Question: I have installed Visual Studio 2010 Professional and .Net framework 4.0.
I want to use AjaxControlToolkit
Am I doing it right?
1. File -> New WebSite
2. Right Click on my Project in Solution Explorer -> Manage NuGet Packages
3. Install AjaxControlToolkit
4. Drag & Drop Script Manager
5. Drag & Drop Textbox
6. TextBox -> Add extender -> whichever extender, IT FAILS.
> Unable to reference extender assembly ajaxcontroltoolkit version 4.1.51116.0, Culture=Neutral...

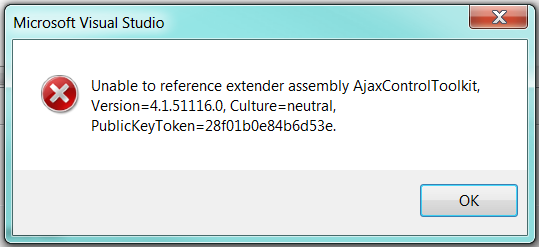
Answer: 1. I generally download the AJAX Control Toolkit from: http://ajaxcontroltoolkit.codeplex.com/
2. I then unzip them to a location like C:\DevelopmentDLLs\AJAX4.1.xxx.
3. I right click on the References folder in Visual Studio's Solution Explorer and click add reference.
4. I browse to my Ajax DLL and add it there.
5. If my AJAX extenders are not in the Toolbox, I simply right-click and Add Items..
6. I locate the DLL once more, and the selected the AJAX extenders I want to appear in my toolbox.
Also, make sure that the AJAX DLL you downloaded is unblocked after extracting it from the ZIP file.